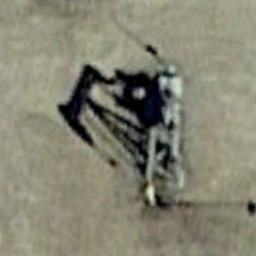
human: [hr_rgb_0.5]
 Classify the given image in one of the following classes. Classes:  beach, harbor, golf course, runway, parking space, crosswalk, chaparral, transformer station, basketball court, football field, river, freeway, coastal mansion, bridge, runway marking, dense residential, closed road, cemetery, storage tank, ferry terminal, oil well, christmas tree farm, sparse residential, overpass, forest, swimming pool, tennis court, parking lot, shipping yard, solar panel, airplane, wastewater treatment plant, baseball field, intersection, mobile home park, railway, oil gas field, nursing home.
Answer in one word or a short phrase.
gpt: oil well